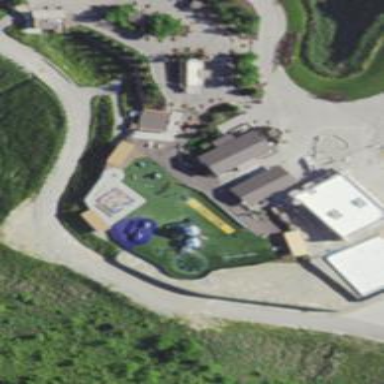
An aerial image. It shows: Playground with springy equipment.